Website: bh-photo
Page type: cart
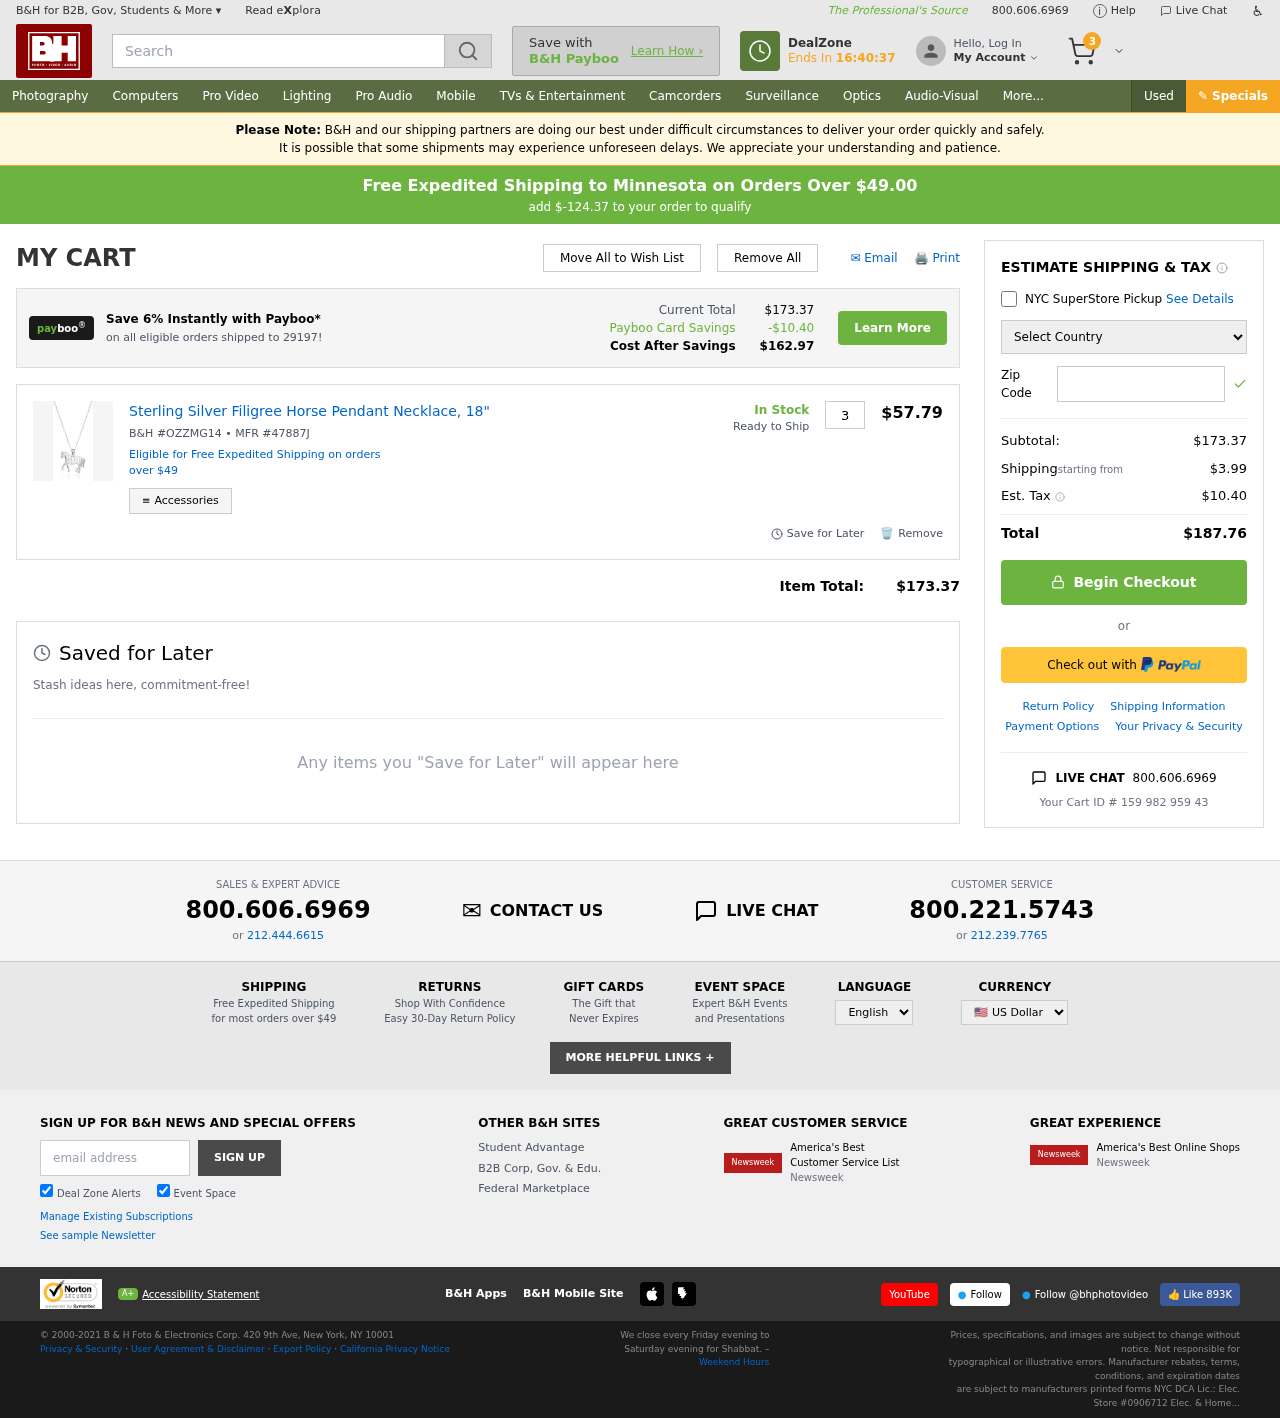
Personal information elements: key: PII_COUNTRY
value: United States
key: PII_POSTCODE
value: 29197
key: PII_STATE
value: Minnesota
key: PII_POSTCODE2
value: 29197
Product elements: key: PRODUCT1_NAME
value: Sterling Silver Filigree Horse Pendant Necklace, 18"
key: PRODUCT1_PRICE
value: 57.79
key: PRODUCT1_QUANTITY
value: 3
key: PRODUCT1_SKU
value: OZZMG14
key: PRODUCT1_MFR
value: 47887J
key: PRODUCT1_AVAILABILITY
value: In Stock
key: PRODUCT1_SHIP_STATUS
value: Ready to Ship
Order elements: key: ORDER_NUM_ITEMS
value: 3
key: FREE_SHIPPING_THRESHOLD
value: $-124.37
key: ORDER_SUBTOTAL
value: $173.37
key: ORDER_SHIPPING_COST
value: $3.99
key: ORDER_TAX
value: $10.40
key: ORDER_TOTAL
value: $187.76
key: ORDER_ID
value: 159 982 959 43
Search elements: key: HEADER_SEARCH
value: Search
Other elements: key: PAYBOO_SAVINGS
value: -$10.40
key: COST_AFTER_SAVINGS
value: $162.97